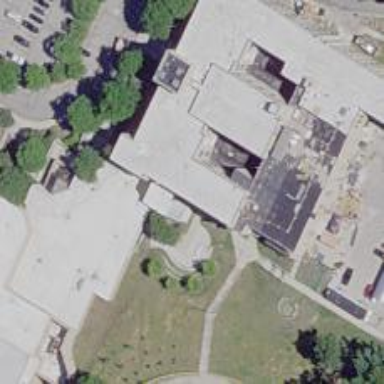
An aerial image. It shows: School building.